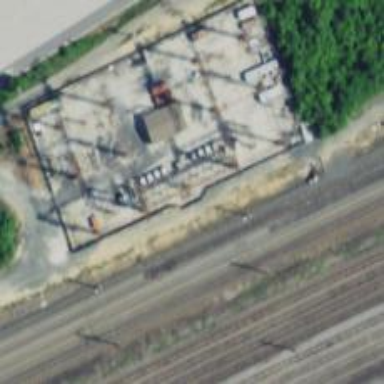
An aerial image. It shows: Power substation.